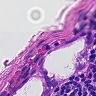
Metastatic tissue present: yes